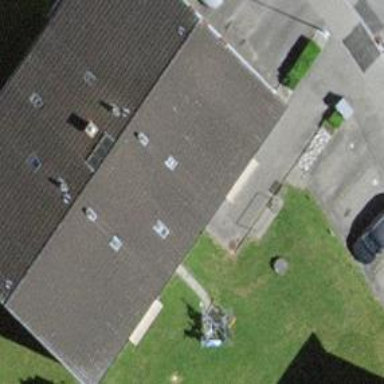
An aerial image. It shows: Gabled roof on residential building.